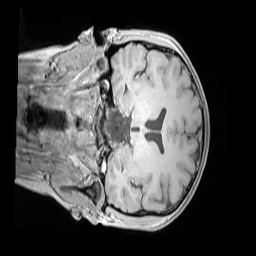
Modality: MP2RAGE
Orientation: coronal
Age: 11
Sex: female
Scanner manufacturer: siemens
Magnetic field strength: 3 T
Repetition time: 4 s
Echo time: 0.00303 s